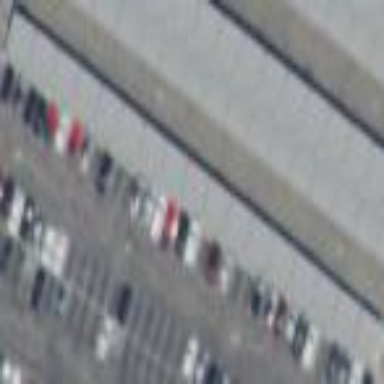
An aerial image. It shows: View of roof of building.